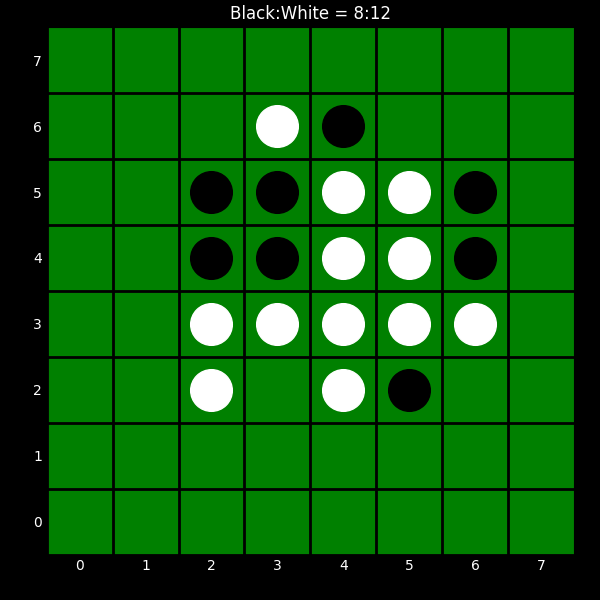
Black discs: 8
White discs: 12